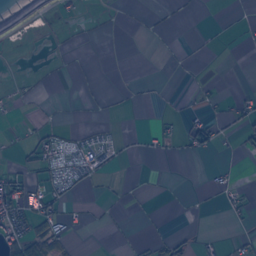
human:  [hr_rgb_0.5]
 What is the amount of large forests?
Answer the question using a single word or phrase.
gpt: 12

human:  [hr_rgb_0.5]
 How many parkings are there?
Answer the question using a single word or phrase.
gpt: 3

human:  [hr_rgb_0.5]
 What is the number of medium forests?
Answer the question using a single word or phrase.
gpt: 21

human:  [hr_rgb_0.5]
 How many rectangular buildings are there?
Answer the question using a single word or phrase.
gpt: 637

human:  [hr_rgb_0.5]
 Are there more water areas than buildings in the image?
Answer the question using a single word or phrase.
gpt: no

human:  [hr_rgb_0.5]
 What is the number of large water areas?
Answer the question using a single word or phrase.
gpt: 8

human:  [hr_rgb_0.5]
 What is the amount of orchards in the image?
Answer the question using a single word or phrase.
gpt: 5

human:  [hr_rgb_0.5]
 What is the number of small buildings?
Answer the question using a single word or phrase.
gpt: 726

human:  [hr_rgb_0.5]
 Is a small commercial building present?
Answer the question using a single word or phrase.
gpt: yes

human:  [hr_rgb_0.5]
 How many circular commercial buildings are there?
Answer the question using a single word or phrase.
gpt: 0

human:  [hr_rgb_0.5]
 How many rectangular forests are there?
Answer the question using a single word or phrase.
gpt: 10

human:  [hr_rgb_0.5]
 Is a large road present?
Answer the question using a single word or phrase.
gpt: no

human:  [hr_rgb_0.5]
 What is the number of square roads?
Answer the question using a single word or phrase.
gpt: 0

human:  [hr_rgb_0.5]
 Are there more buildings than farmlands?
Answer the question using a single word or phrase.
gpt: yes

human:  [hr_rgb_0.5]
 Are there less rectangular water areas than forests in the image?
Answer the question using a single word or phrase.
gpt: yes

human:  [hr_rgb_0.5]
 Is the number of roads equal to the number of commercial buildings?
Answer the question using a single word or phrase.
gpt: no

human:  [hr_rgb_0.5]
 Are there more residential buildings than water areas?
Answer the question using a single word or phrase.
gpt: yes

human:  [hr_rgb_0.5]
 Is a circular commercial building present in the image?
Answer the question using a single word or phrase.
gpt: no

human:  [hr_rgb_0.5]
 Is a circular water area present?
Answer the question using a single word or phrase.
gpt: yes

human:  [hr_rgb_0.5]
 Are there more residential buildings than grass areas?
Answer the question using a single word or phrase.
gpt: yes

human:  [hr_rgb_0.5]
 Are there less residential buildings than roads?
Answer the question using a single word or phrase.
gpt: no

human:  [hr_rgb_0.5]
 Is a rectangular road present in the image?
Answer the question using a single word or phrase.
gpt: no

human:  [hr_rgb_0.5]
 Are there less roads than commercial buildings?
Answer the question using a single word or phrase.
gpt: no

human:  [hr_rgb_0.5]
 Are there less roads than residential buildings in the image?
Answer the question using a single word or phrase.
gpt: yes

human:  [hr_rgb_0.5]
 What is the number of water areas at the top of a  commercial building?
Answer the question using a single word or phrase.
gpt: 17

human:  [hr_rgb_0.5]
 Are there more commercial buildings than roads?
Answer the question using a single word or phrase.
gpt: no

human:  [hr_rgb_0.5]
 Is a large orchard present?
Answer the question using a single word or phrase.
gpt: yes

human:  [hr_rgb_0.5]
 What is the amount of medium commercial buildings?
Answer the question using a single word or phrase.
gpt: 1

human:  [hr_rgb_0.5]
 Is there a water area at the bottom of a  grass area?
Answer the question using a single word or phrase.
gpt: yes

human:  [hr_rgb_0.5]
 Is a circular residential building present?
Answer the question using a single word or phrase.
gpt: yes

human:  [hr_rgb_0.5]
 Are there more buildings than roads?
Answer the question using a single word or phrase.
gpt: yes

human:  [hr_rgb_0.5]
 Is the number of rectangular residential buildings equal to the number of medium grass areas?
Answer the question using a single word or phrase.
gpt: no

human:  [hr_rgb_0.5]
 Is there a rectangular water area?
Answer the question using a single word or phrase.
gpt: yes

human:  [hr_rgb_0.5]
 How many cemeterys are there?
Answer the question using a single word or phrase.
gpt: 2

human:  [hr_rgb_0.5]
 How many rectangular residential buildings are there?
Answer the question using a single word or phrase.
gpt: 579

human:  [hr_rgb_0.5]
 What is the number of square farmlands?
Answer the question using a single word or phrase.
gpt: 0